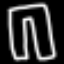
Label: pants